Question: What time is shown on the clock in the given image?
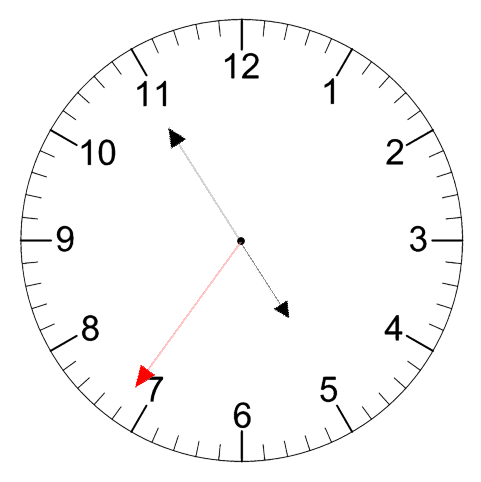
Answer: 04:54:36